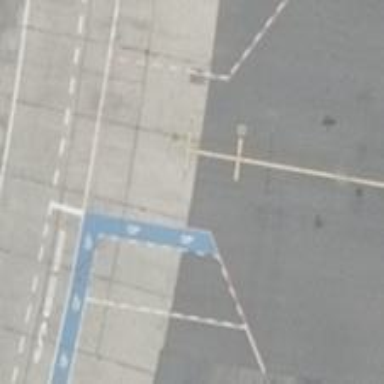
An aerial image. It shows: Parking position at the airport on concrete surface.